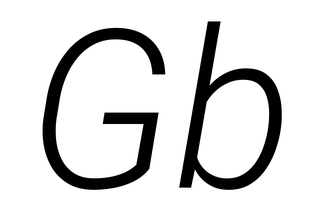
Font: Roboto-Italic_Light_Italic